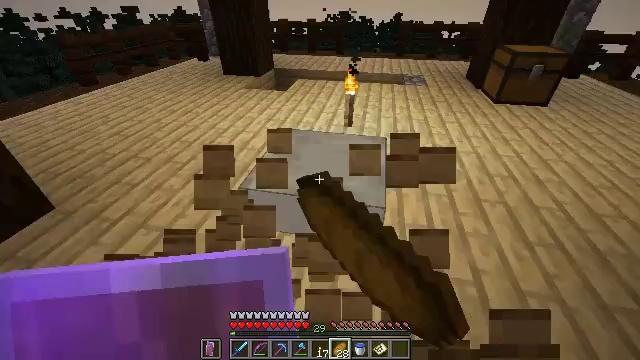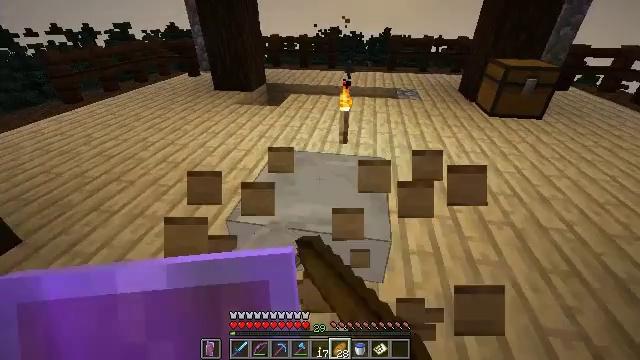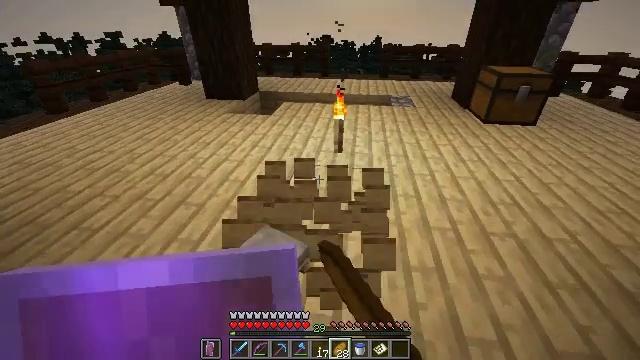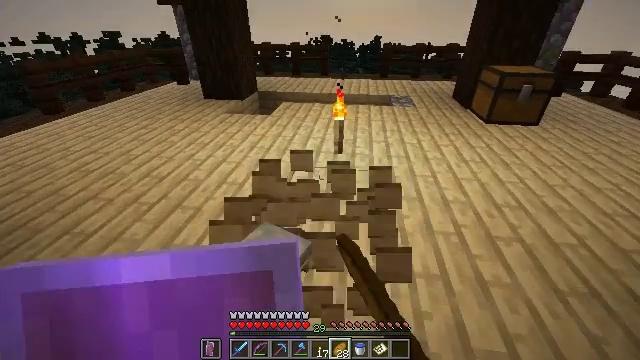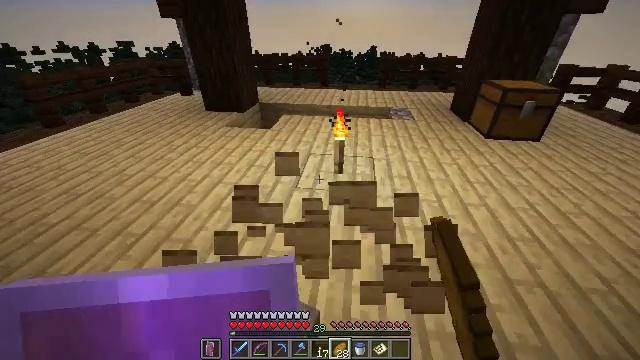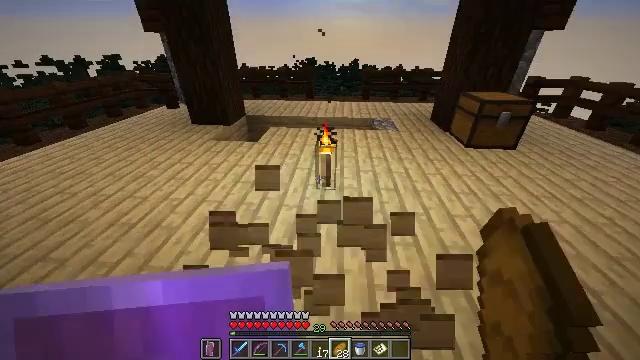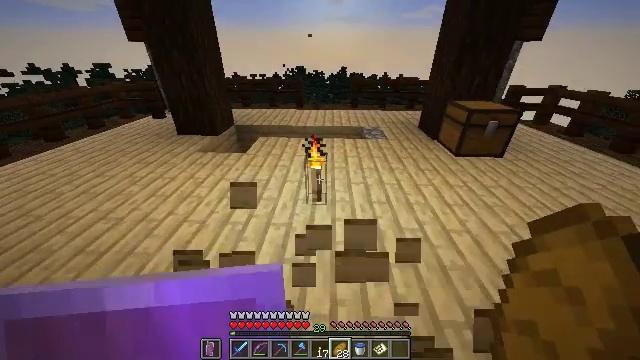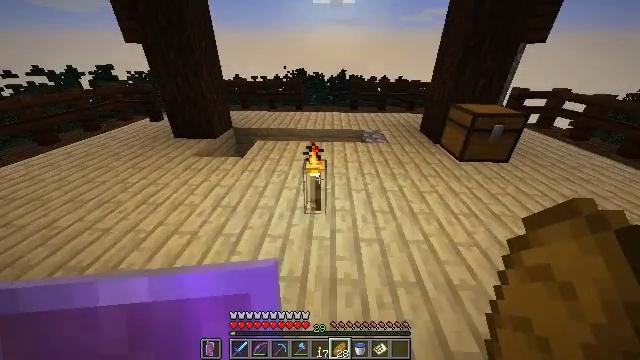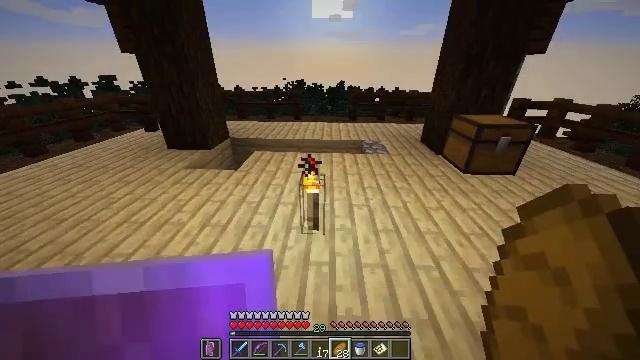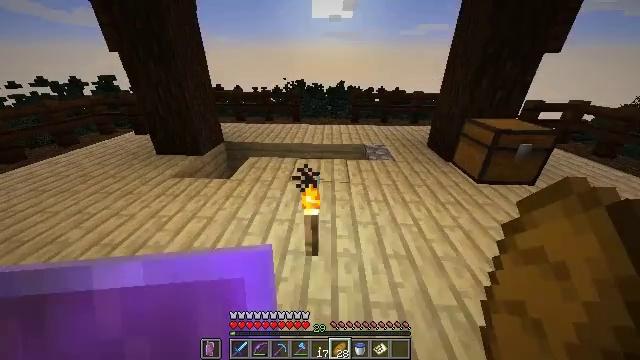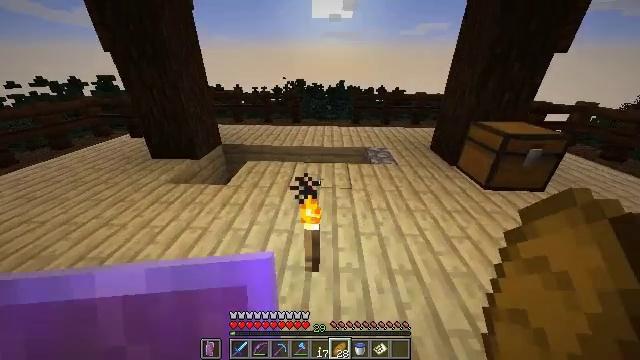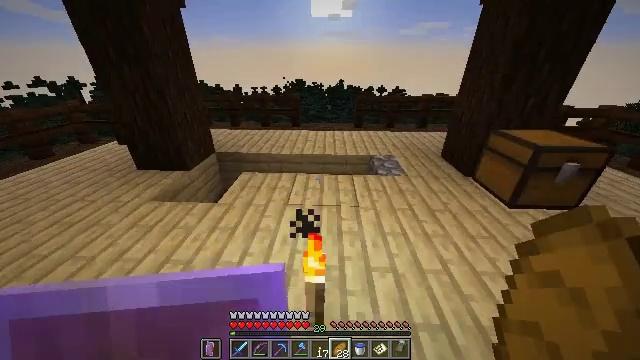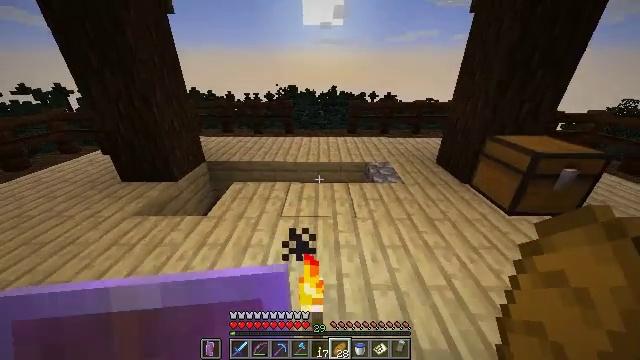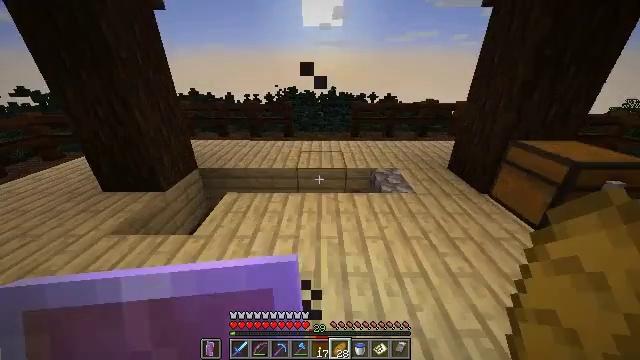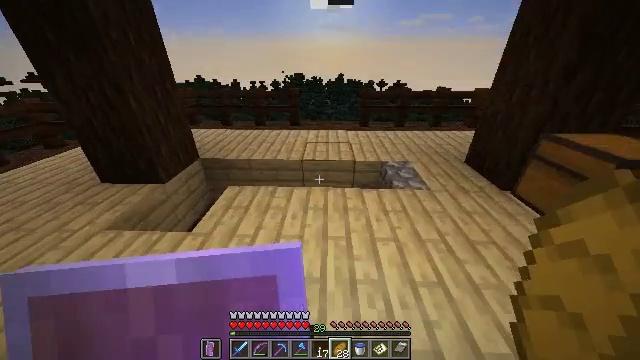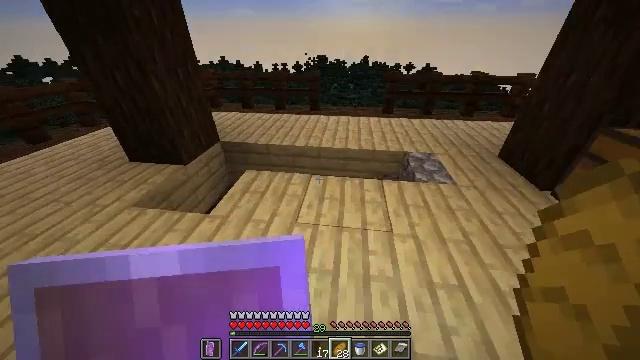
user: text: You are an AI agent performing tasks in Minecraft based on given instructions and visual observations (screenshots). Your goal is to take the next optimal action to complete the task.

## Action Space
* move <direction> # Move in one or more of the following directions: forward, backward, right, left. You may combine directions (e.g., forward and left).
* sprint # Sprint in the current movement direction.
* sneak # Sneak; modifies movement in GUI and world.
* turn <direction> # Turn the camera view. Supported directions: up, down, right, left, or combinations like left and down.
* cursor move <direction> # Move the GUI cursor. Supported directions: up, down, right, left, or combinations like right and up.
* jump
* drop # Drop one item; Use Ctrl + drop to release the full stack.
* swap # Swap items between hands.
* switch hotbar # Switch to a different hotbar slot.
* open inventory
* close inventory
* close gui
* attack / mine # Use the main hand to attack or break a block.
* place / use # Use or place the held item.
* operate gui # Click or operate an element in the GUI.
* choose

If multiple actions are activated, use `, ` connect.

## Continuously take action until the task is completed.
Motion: motion action
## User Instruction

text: Gather some birch planks.
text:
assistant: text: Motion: move forward, turn right and up
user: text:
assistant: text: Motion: move forward, turn right and up
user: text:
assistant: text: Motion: move forward, sprint
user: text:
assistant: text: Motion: move forward, sprint
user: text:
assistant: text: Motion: move forward, turn right and up
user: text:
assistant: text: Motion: move forward, turn right
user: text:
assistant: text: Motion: move forward
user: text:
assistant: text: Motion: move forward, turn up
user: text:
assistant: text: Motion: move forward
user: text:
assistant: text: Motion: move forward, sprint
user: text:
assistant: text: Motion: move forward, sprint
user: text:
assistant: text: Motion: move forward, turn right and up
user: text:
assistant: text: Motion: move forward
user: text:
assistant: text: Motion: move forward, turn left and down
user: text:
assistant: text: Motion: move forward, turn left and down
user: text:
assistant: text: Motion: move forward
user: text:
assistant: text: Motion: move forward and move right, turn left and down
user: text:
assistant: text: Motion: move forward and move right, turn left and down
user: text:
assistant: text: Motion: move forward and move right, turn left and down
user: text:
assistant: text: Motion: move forward and move right, turn left and down
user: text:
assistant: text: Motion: move forward and move right, turn left and down
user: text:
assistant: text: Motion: move forward and move right, turn left and down
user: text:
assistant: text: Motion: move forward and move right, turn left and down
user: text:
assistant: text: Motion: move forward and move right, turn left and down
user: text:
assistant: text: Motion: move forward, turn left and down
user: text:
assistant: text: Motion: move forward, turn left and down
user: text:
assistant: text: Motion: move forward, turn left
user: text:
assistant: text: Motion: move forward, turn left and down
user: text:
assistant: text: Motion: turn left and down
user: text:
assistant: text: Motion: move forward, turn left and down